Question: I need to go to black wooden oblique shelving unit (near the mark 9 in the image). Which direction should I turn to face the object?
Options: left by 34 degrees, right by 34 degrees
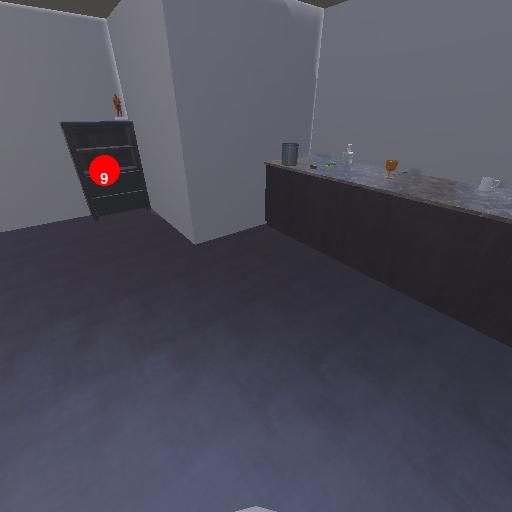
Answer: left by 34 degrees